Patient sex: F
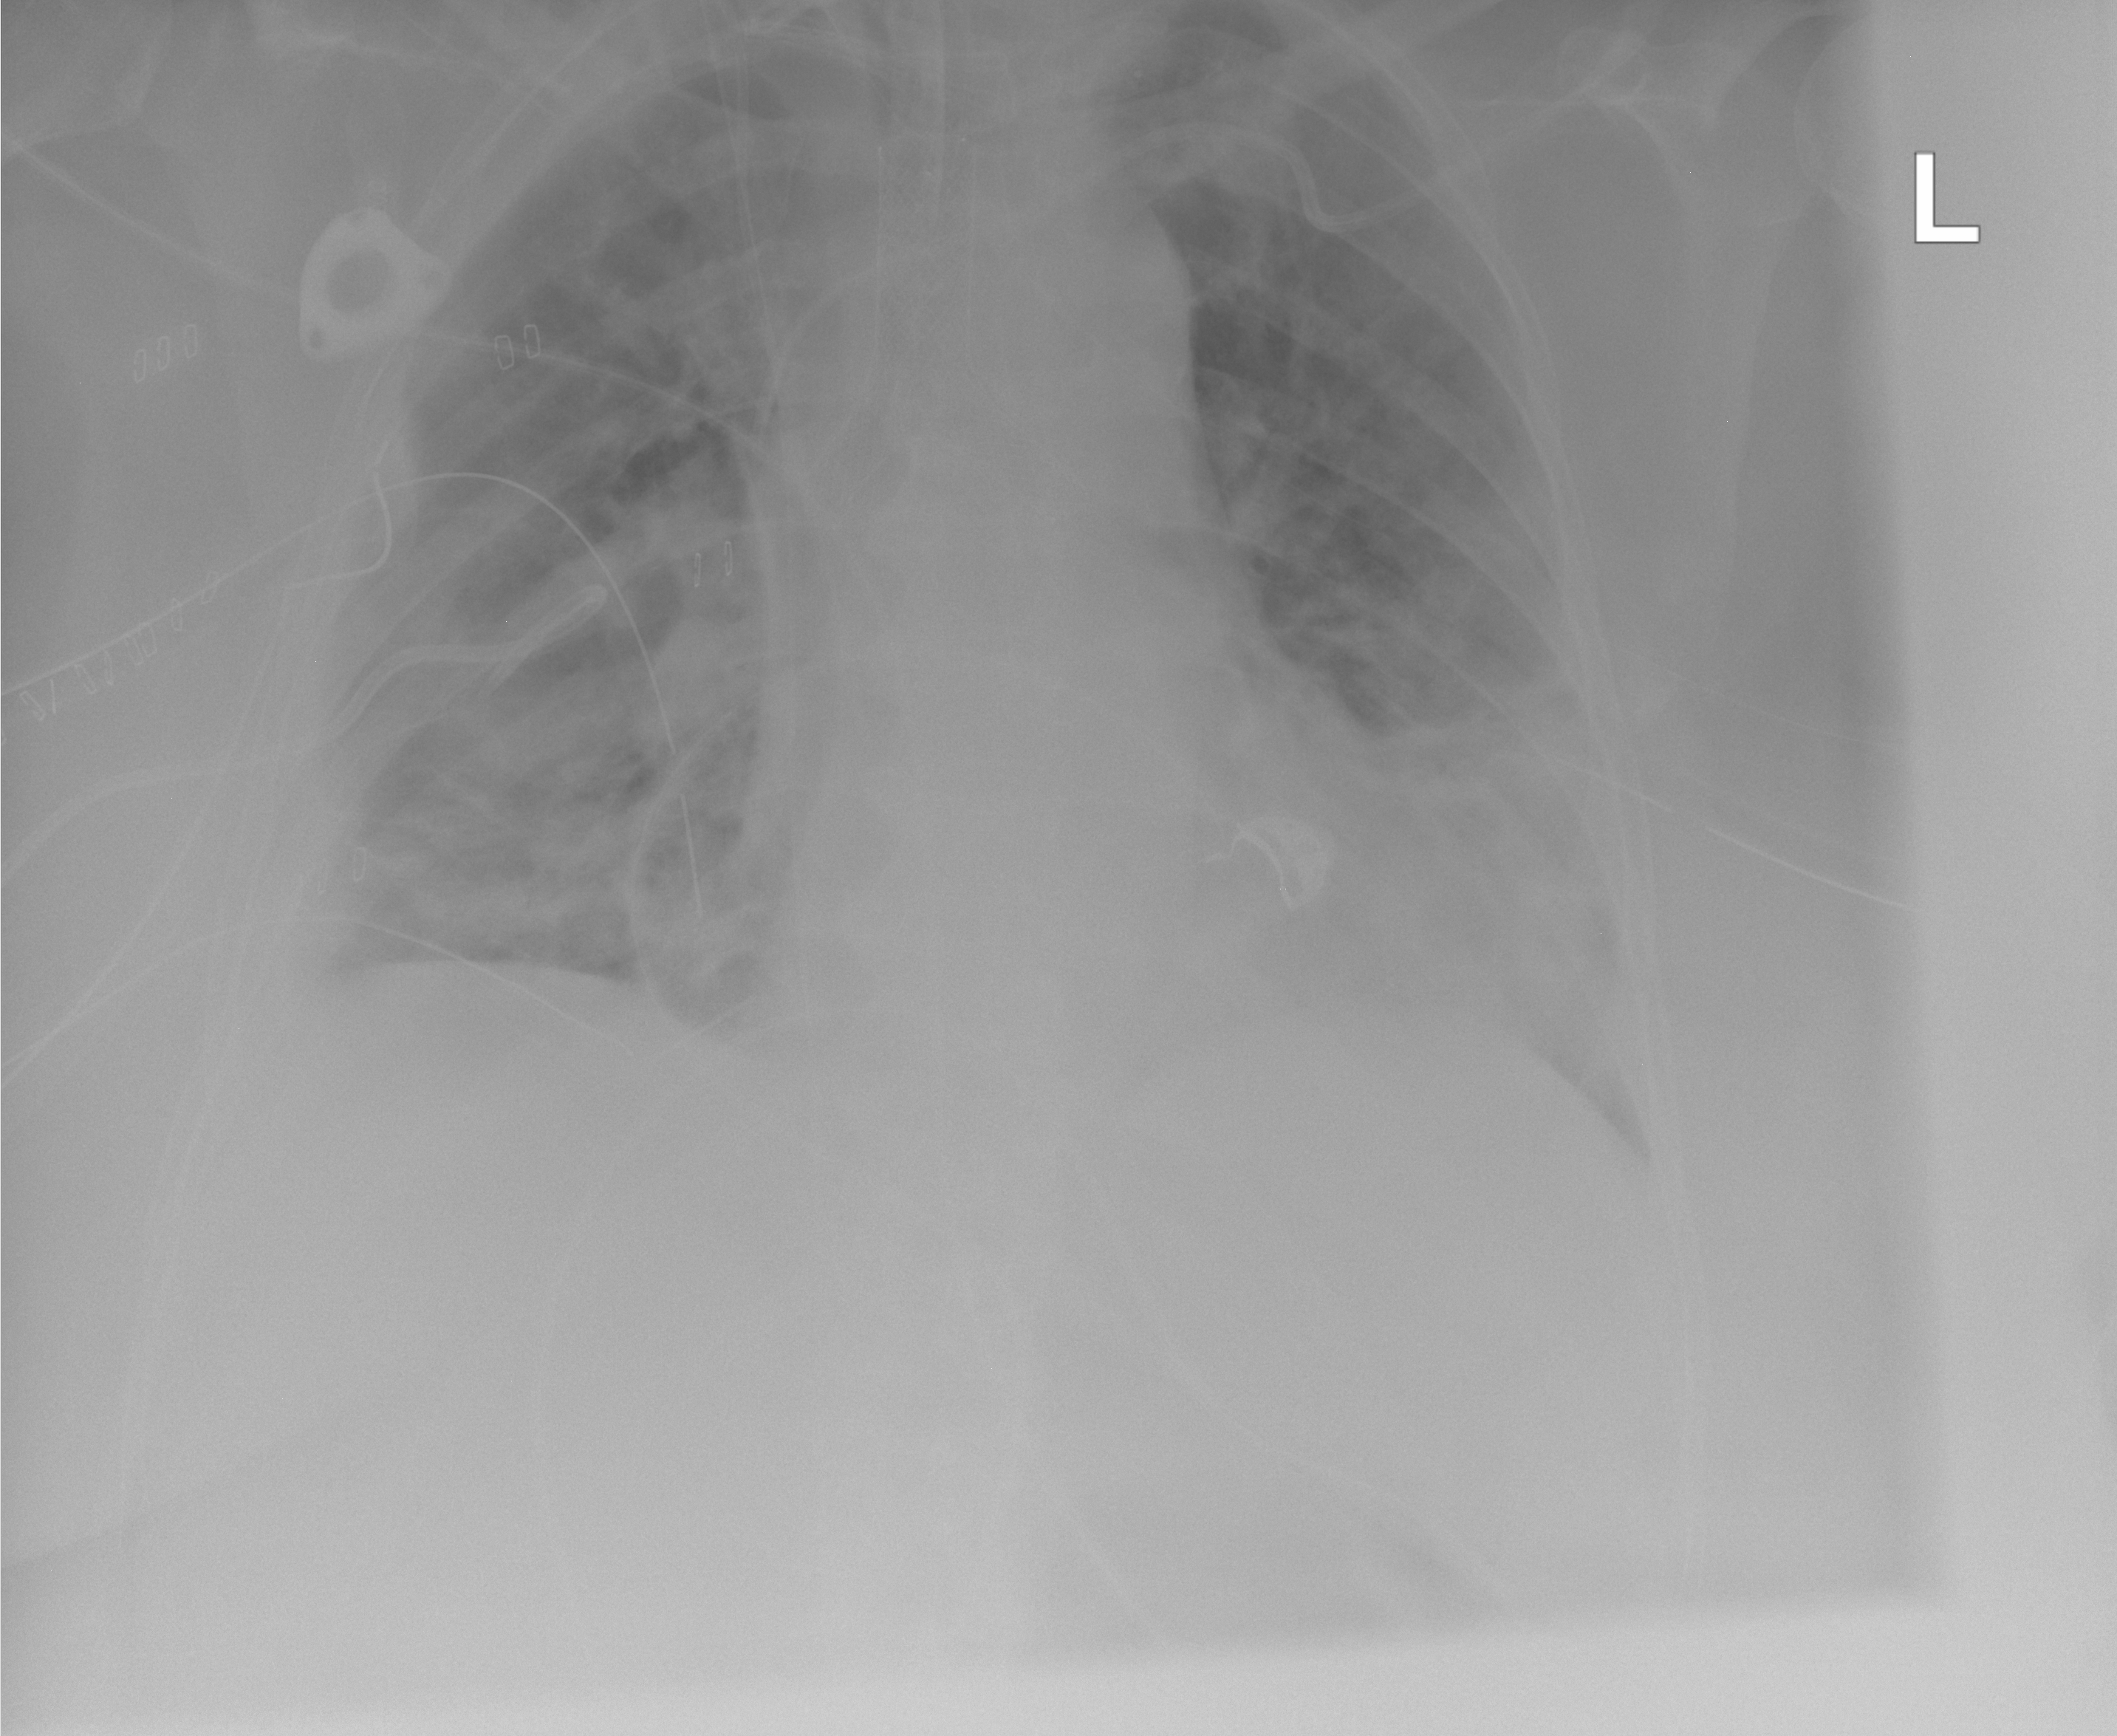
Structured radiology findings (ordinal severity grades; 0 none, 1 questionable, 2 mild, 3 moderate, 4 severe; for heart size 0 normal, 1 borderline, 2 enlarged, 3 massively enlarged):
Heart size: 2
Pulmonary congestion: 2
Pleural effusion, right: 2
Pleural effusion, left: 1
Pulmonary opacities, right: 3
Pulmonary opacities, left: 3
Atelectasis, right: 2
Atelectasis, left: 2